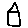
Label: house